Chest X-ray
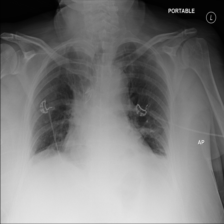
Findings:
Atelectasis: positive
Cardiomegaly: negative
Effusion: negative
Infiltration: negative
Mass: negative
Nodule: positive
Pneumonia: negative
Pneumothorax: negative
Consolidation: negative
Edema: negative
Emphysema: negative
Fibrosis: negative
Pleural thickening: negative
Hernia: negative